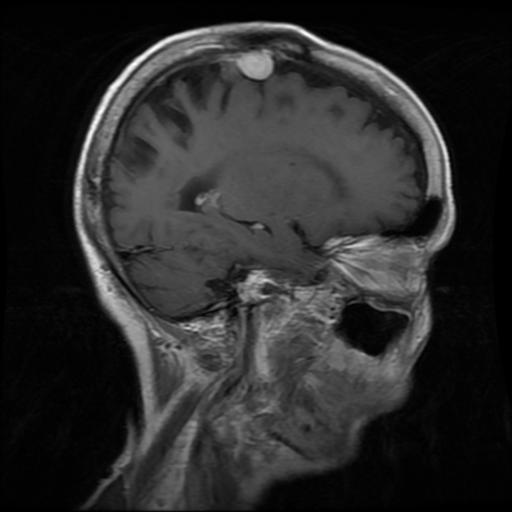
Label: meningioma